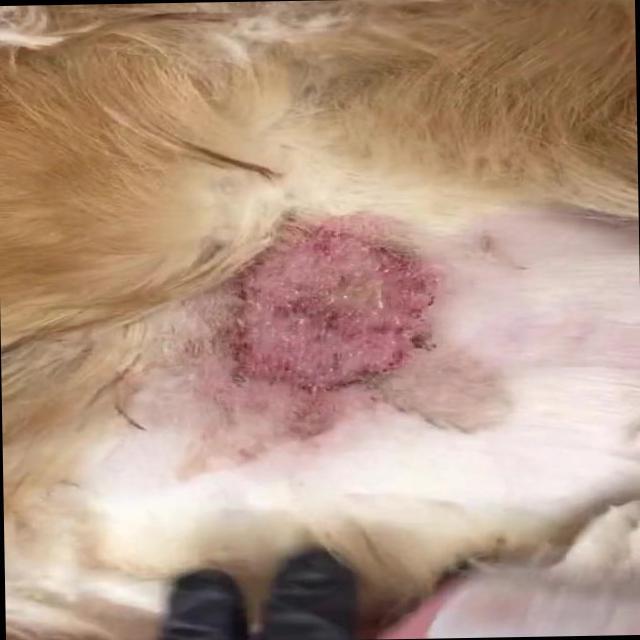
Canine dermatitis — inflammation of the skin presenting with erythema, pruritus, papules, and excoriation. May be allergic, contact, or atopic in origin.